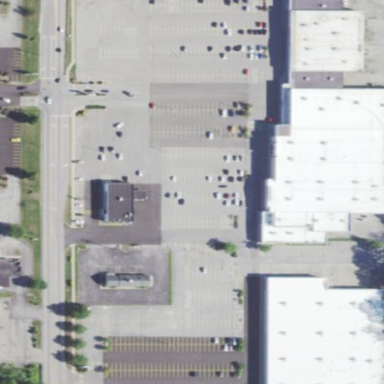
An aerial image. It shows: Retail area.